Question: I want a Flash Builder plugin that takes ugly unformatted mxml and makes it beautiful

+1 if you would like something like this also.
Edit: noticed that screenshot is barely legible. Larger version here: <URL>
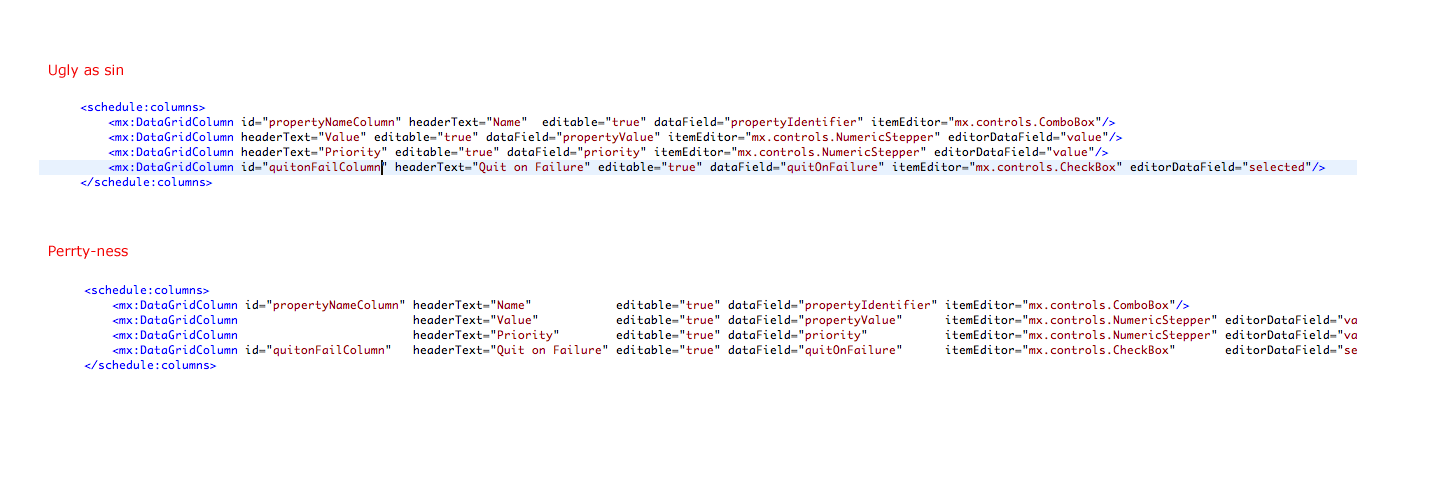
Answer: Give the <URL> plugin a shot, only one I know of. Not sure if it'll do that exact formatting you have there but it has a lot of options.